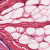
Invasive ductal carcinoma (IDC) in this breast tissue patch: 0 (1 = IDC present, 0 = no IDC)